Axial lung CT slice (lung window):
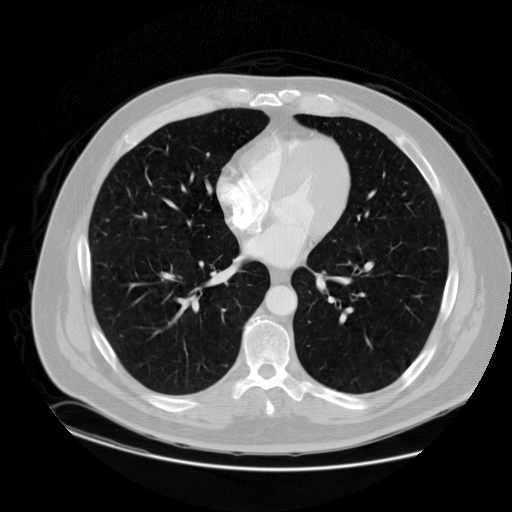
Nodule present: no